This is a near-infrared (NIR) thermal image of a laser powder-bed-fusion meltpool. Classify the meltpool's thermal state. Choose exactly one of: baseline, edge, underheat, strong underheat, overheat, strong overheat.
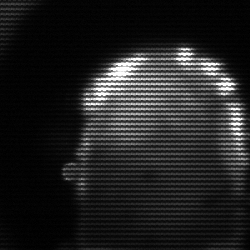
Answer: baseline